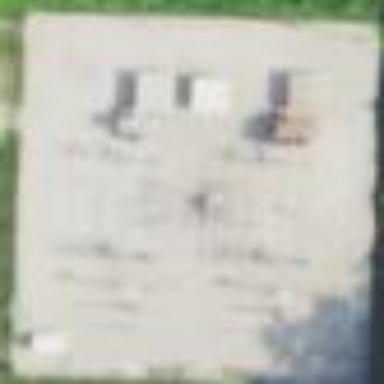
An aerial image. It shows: Outdoor distribution power substation.